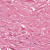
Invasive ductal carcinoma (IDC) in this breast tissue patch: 0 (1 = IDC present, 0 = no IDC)